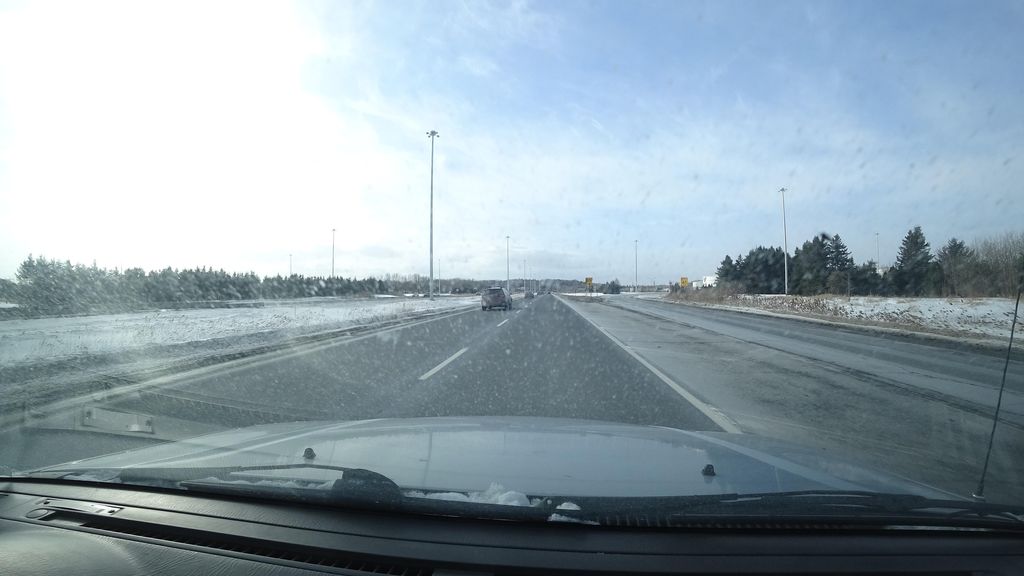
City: quebec_city